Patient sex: F
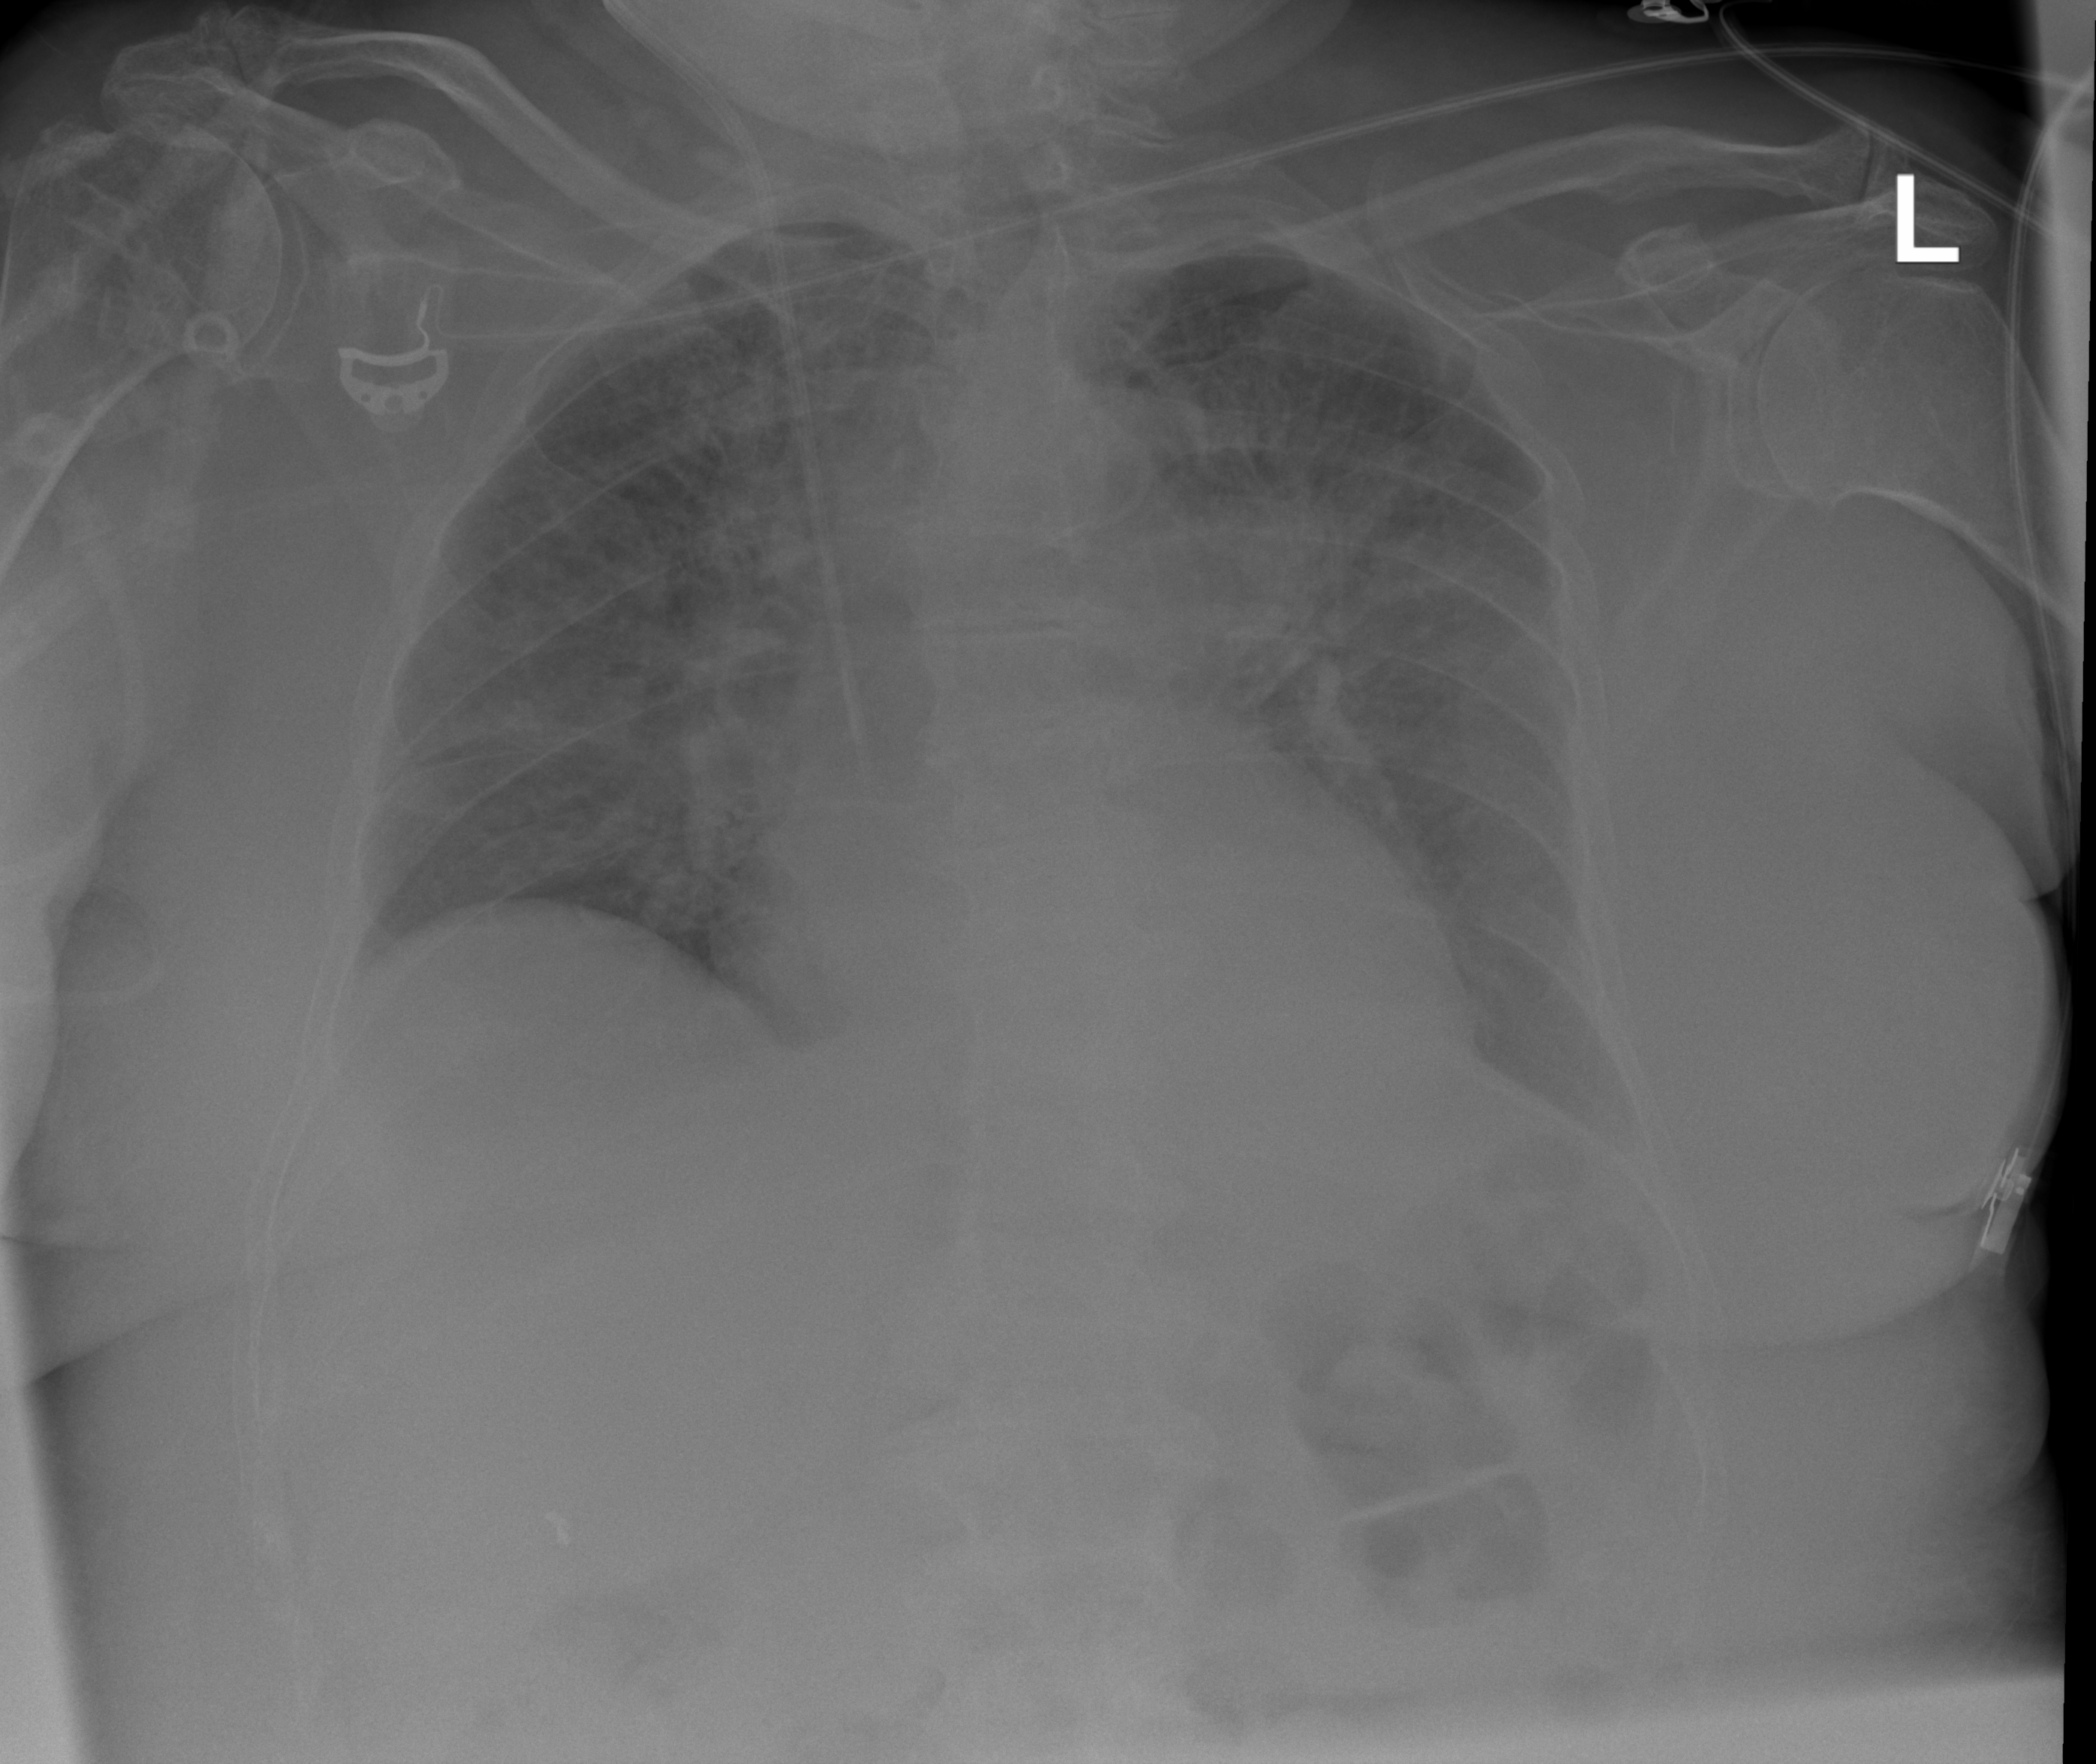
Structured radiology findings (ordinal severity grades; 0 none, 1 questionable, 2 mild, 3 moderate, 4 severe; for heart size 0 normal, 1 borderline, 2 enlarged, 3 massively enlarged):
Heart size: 2
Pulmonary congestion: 3
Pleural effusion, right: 1
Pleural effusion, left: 1
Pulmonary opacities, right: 2
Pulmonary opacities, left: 2
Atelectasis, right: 0
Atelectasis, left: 0